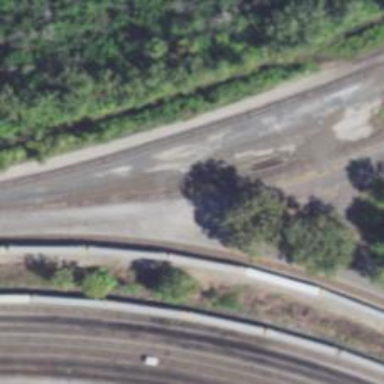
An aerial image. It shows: Disused railway spur line.